Question: Code:
'''
char *color_name[] = {
"red",
"blue",
"green"
};
#define color_num (sizeof(color_name)/sizeof(char*))
int main(){
printf("size %d
",color_num);
return 0;
}
'''
It works fine with GCC 4.8.2 on Centos 7.
But I got error running above program on mac which says:
'''
note:expanded from macro 'color_num'
'''
Compiler on my Mac:
'''
......include/c++/4.2.1
Apple LLVM version 6.1.0 (clang-602.0.49) (based on LLVM 3.6.0svn)
Target: x86_64-apple-darwin14.3.0
Thread model: posix
'''
I've been told that GCC has been linked to Clang on Mac when it is used to compile program, am I right?
So why does Clang report that error? Is that concerning pre-processing?
'''
int a = color_num;
printf("%d
",a);
'''
'''
printf("%d
",sizeof(color_num)/sizeof(char*));
'''
UPDATA=============
'''
Crayon_277@Macintosh 20150525$ gcc -g -o ex11 ex1.c
ex1.c:16:21: warning: format specifies type 'int' but the argument has type 'unsigned long' [-Wformat]
printf("size %d
",color_num);
~~ ^~~~~~~~~
%lu
ex1.c:14:19: note: expanded from macro 'color_num'
#define color_num (sizeof(color)/sizeof(char*))
^~~~~~~~~~~~~~~~~~~~~~~~~~~~~
1 warning generated.
'''
It seems no error but just that format warning.
I think it may concerning the extension I use for vim
scrooloose/syntastic
I got error from that:

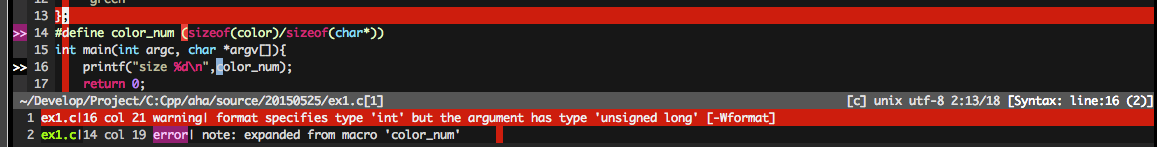
Answer: It is probably complaining that the expression expanded from 'color_num' is an unsigned (perhaps unsigned long) while the format in the printf is a signed integer.
'sizeof' gives 'size_t', which is always an unsigned type, as noted in <URL>, but the number of bits depends on the implementation. Compiler warnings may -- and often do -- refer to the mismatch in terms of the equivalent type rather than 'size_t' as such. The C standard after all, does not specify the nature of diagnostic messages.
When you changed that to an assignment, it is less strict, since that is a different check.
The "note" lines are something that the compiler to a warning/error message to help you understand where the problem came from.
(As the comment notes, you should quote the entire warning message, to make the question understandable).